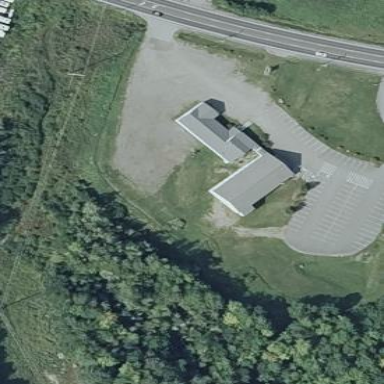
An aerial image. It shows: Beautiful church building.